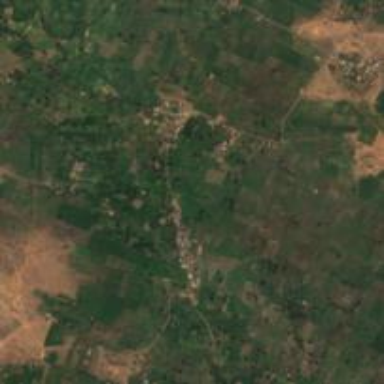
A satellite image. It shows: Village area.